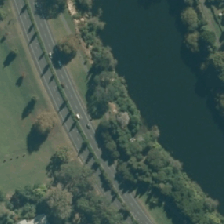
Land cover: urban_parkland